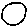
Label: circle